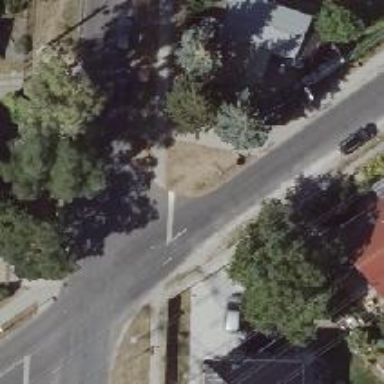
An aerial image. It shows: Unmarked road crossing.